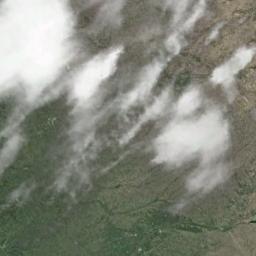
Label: cloud